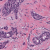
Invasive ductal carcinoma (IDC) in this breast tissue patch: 0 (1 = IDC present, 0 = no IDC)